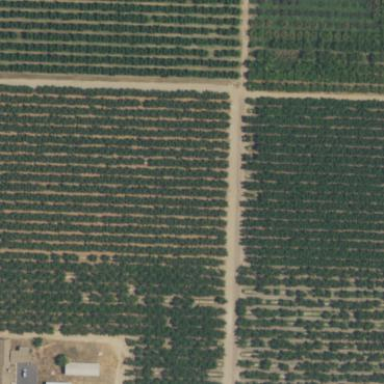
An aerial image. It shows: Orchard.